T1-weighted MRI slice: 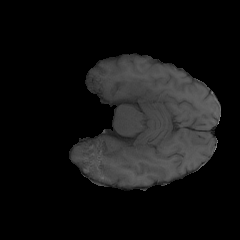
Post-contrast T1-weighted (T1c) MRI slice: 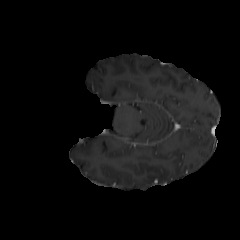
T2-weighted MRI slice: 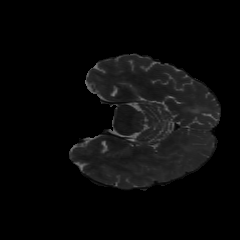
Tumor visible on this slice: no